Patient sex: M
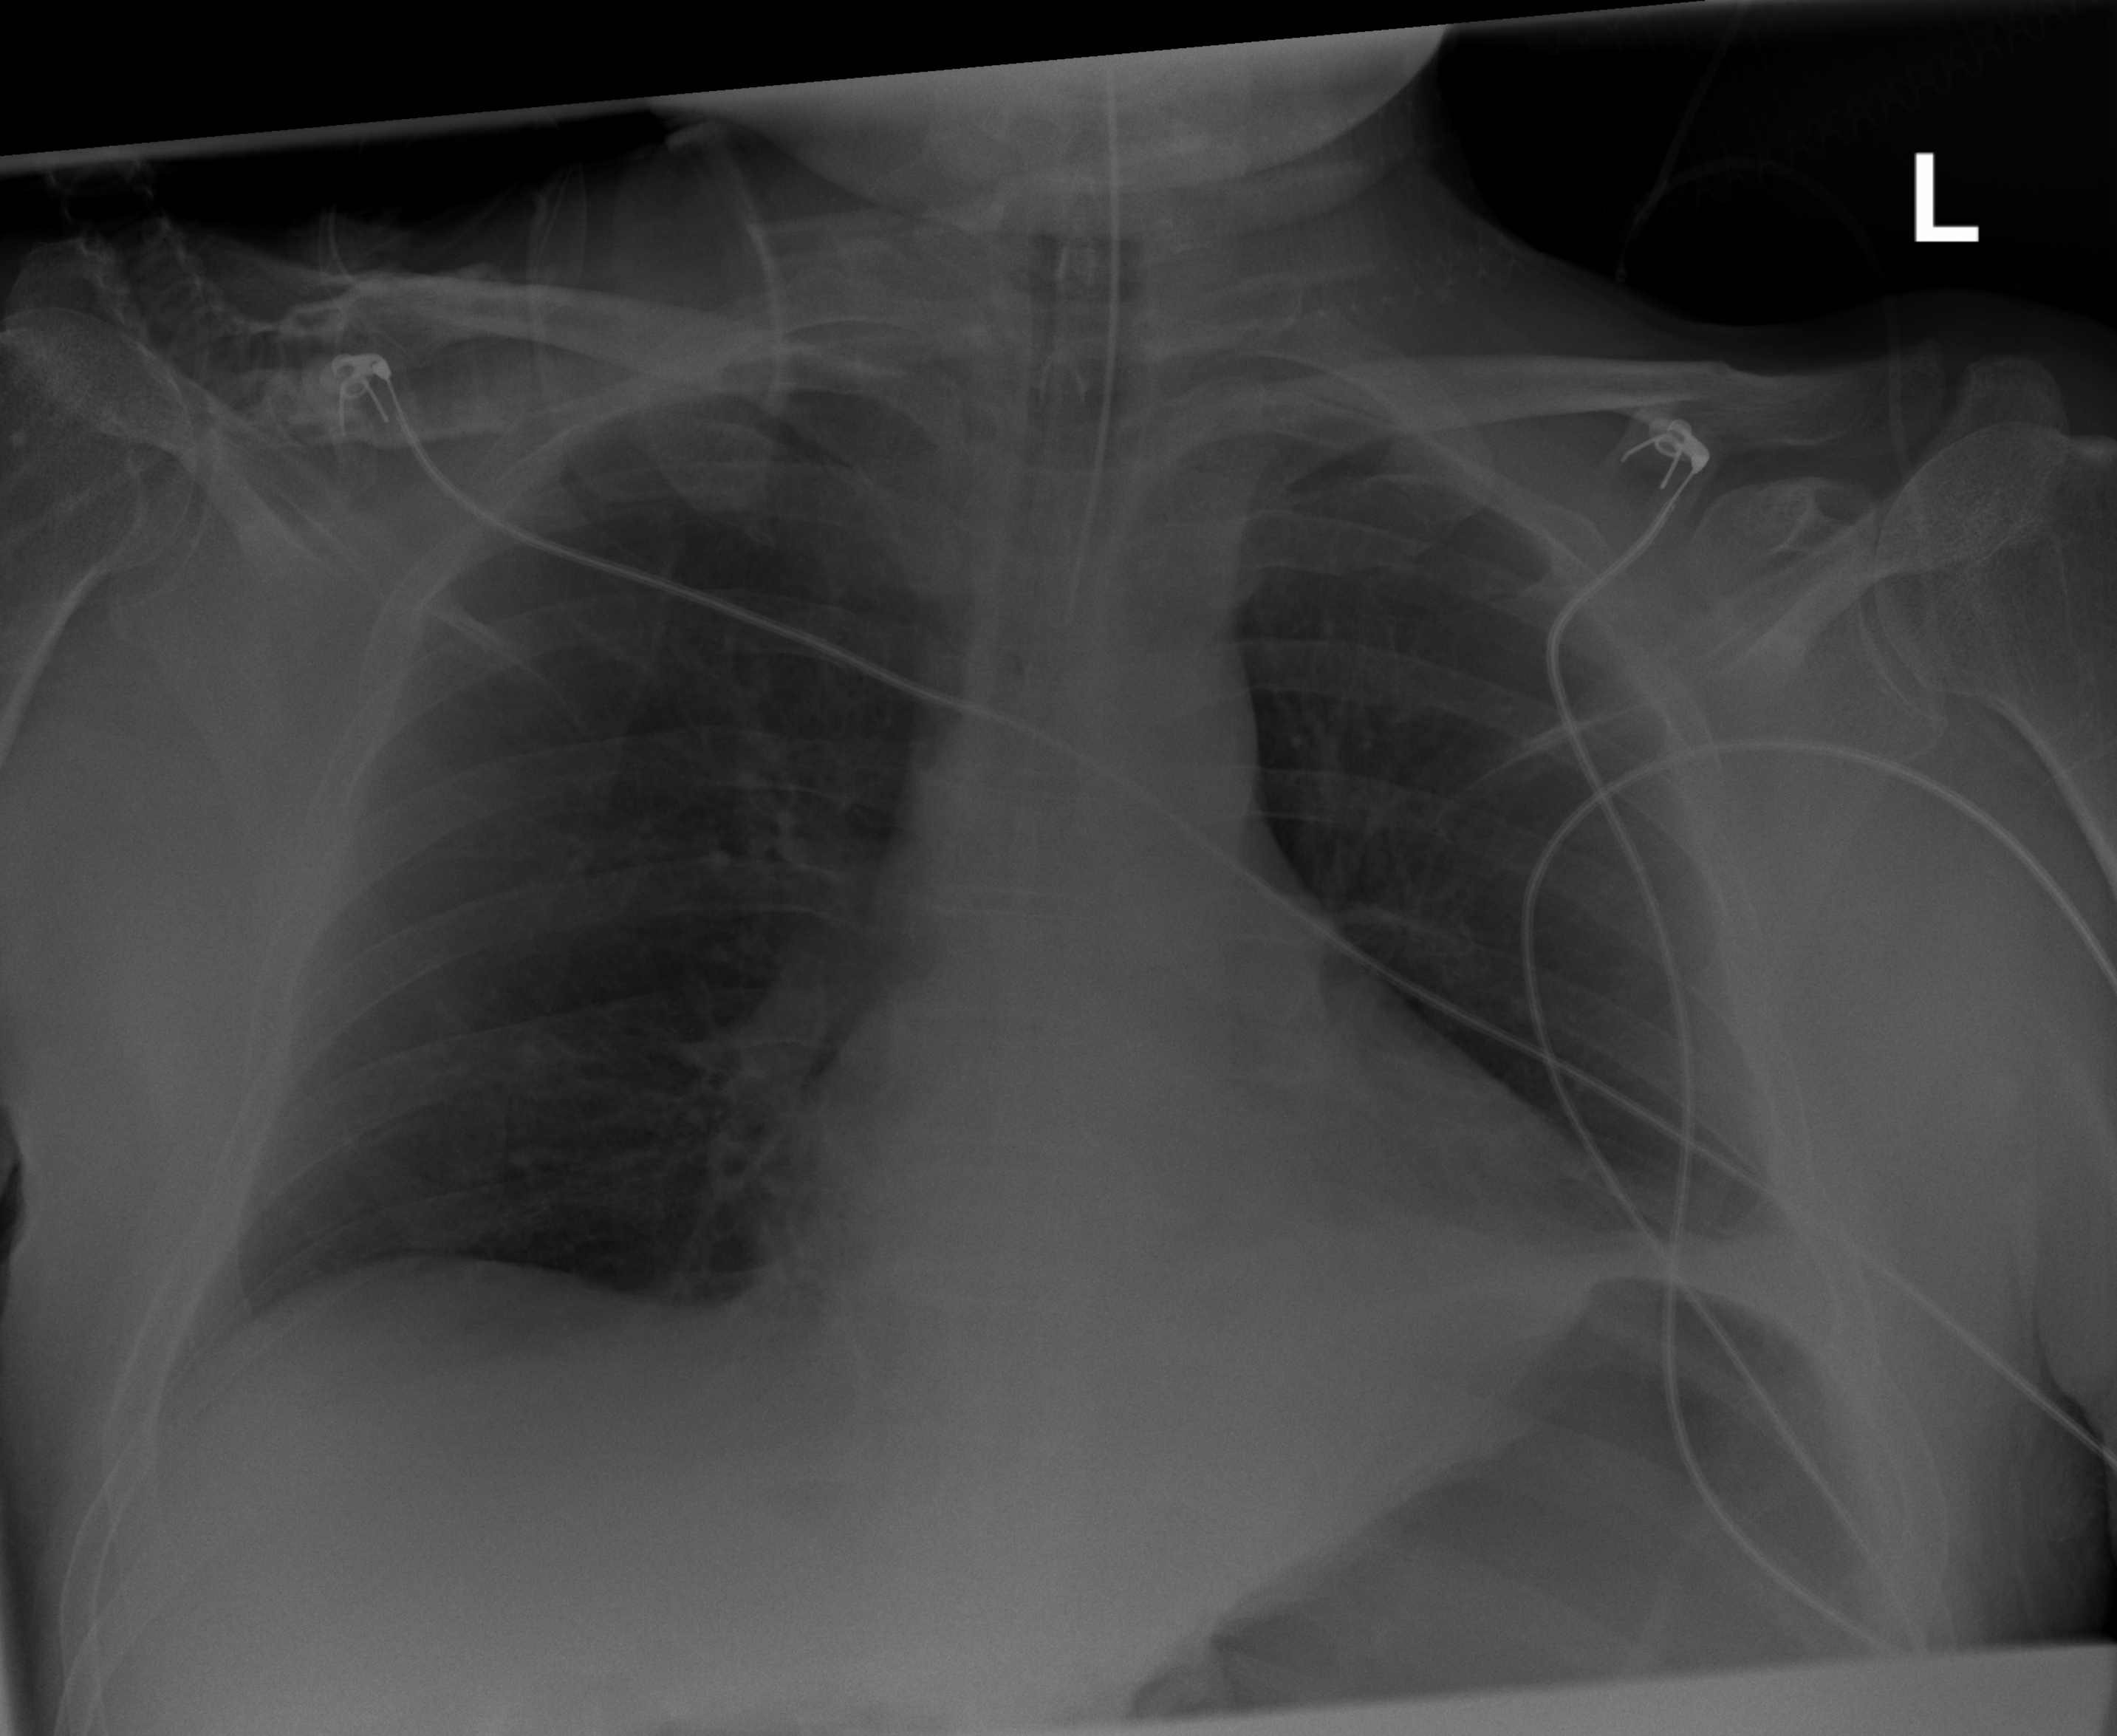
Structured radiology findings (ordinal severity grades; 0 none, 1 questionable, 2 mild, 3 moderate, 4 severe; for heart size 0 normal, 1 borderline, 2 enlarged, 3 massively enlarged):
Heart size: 0
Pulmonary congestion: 0
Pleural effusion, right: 0
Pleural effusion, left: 2
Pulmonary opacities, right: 0
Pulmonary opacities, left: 0
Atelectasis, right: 0
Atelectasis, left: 2